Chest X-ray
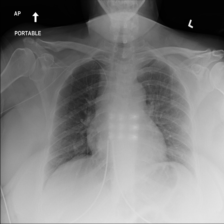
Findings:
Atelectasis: negative
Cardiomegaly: negative
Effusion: negative
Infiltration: negative
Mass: negative
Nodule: negative
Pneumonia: negative
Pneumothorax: negative
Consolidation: negative
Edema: negative
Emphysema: negative
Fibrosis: negative
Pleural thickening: negative
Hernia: negative